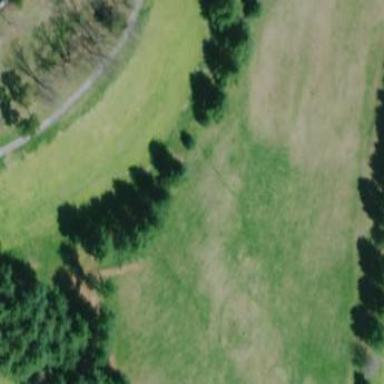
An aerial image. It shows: Driving range at golf course.